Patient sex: M
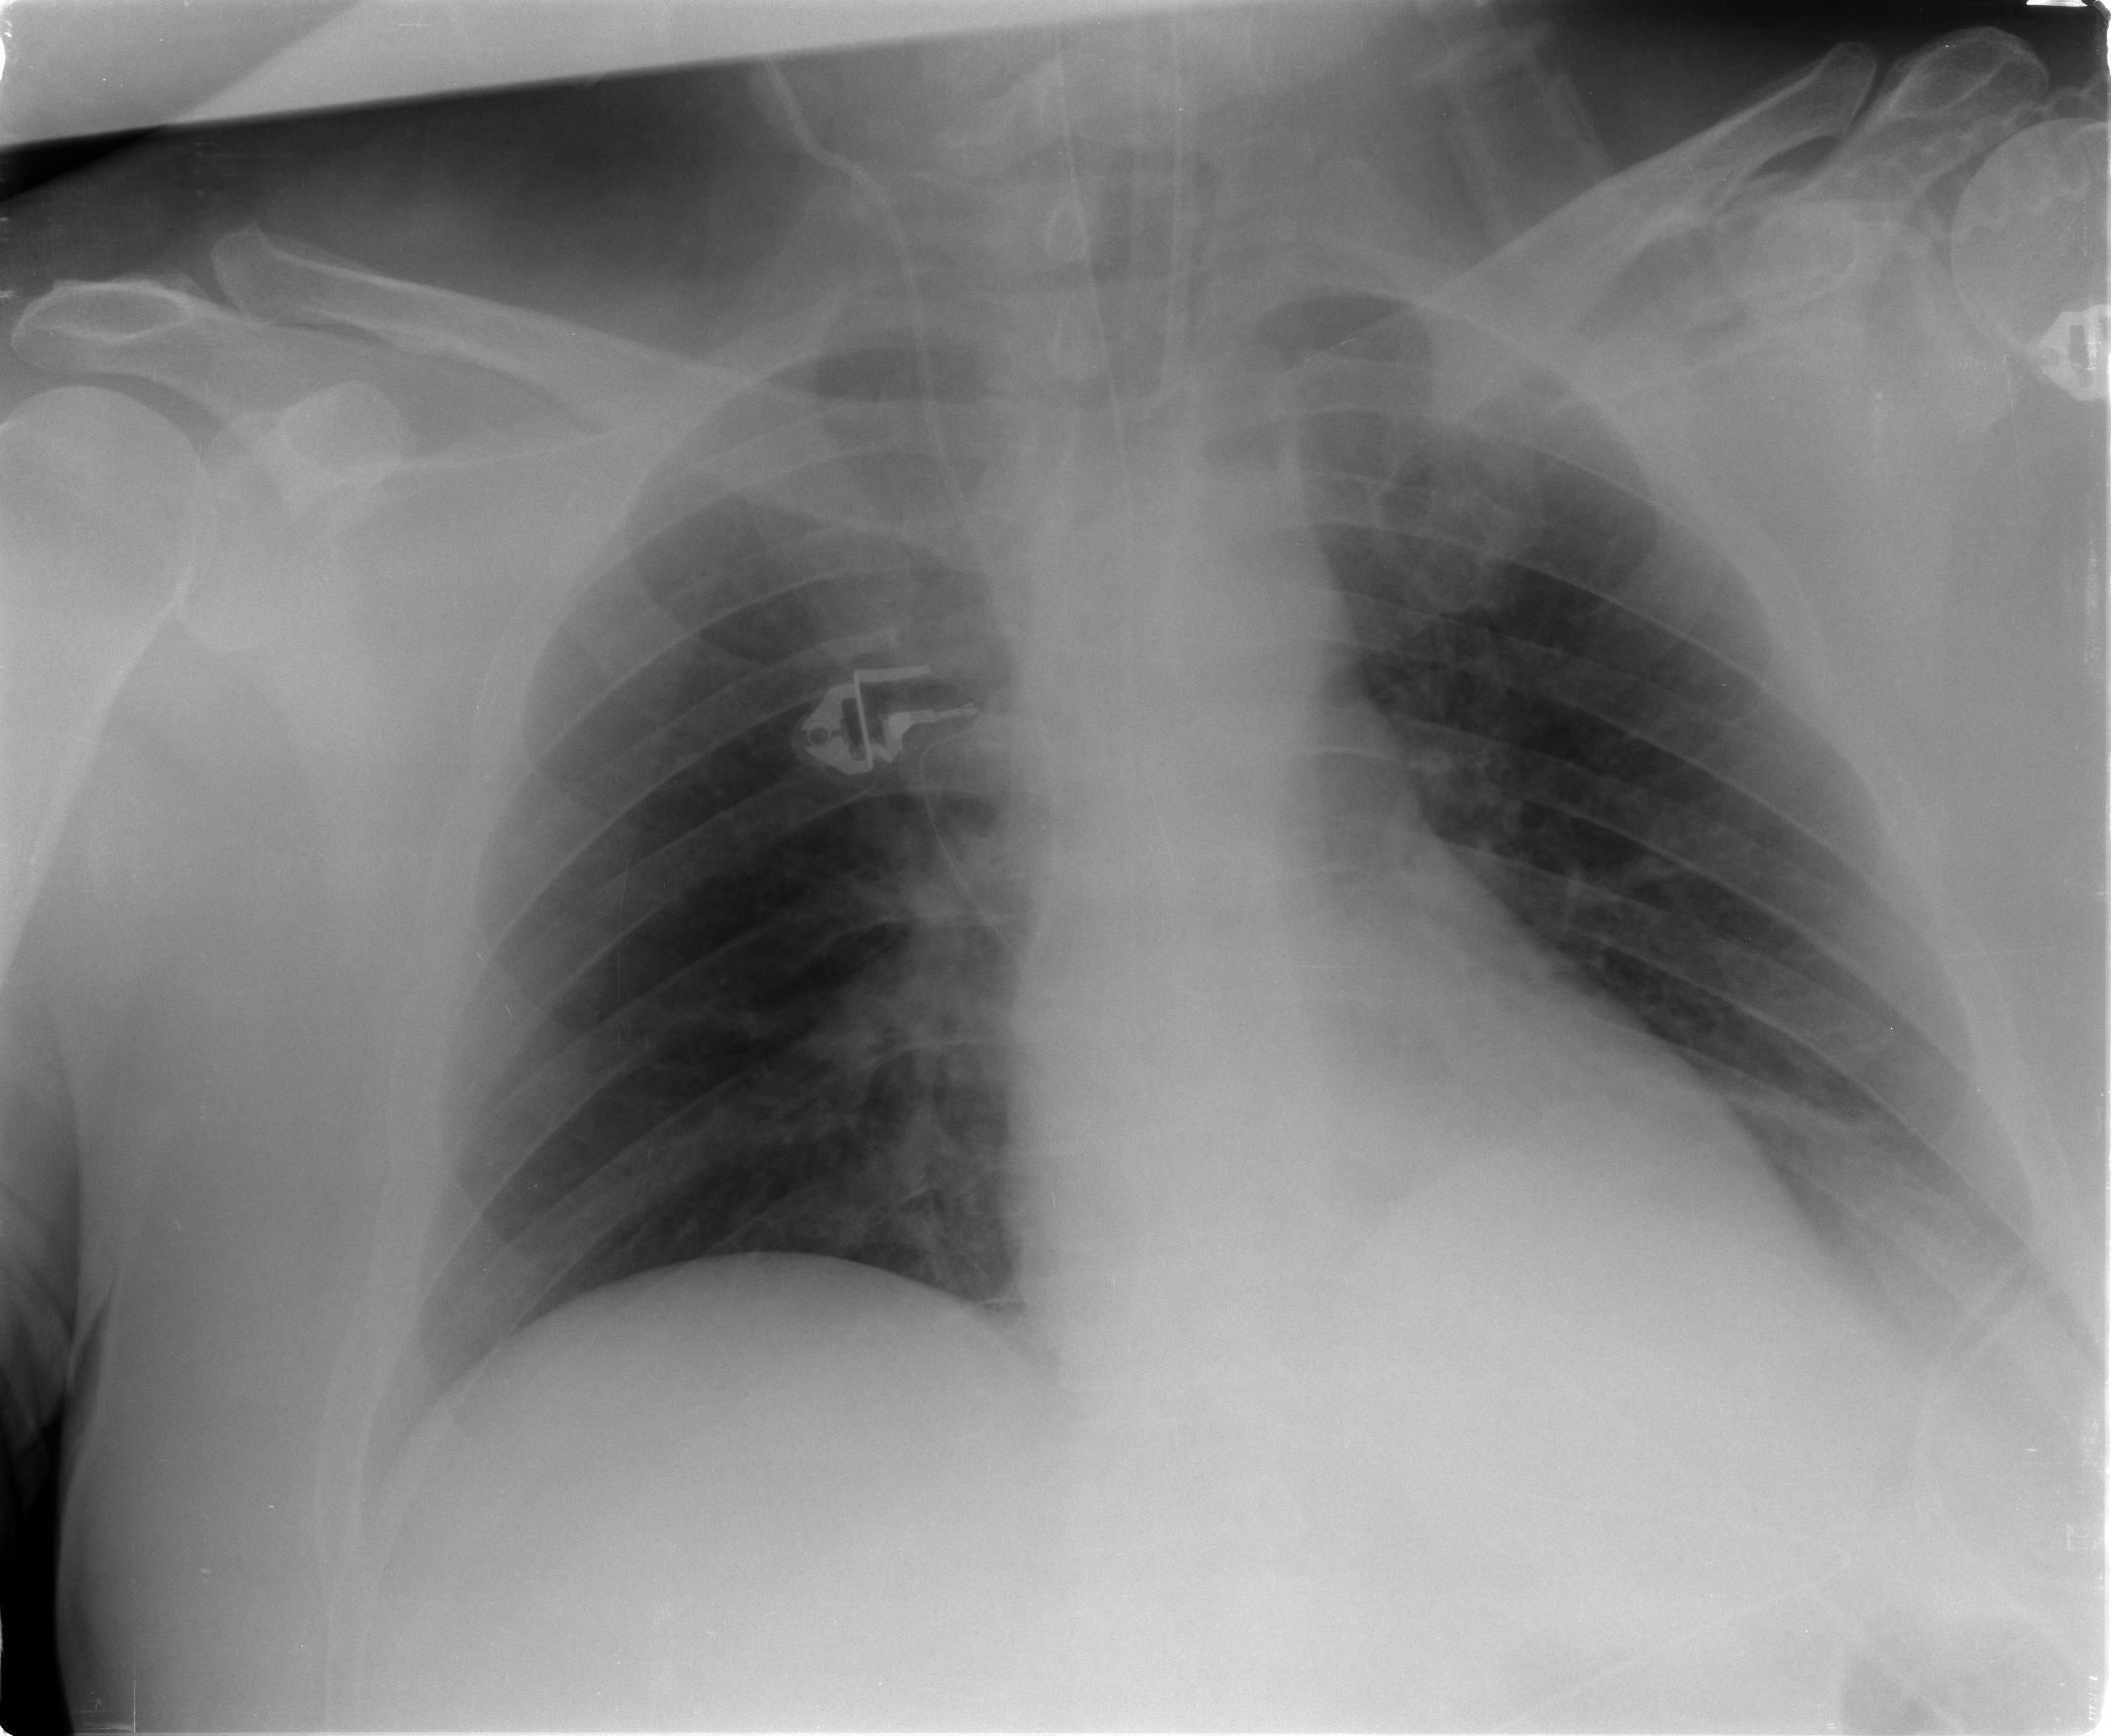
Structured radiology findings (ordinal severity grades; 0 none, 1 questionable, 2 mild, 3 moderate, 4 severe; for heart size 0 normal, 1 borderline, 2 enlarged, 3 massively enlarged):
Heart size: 0
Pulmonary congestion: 1
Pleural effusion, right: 0
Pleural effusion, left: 2
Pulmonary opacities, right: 0
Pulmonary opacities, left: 1
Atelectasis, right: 0
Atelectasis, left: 2